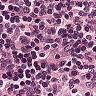
Metastatic tissue present: no